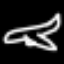
Label: airplane